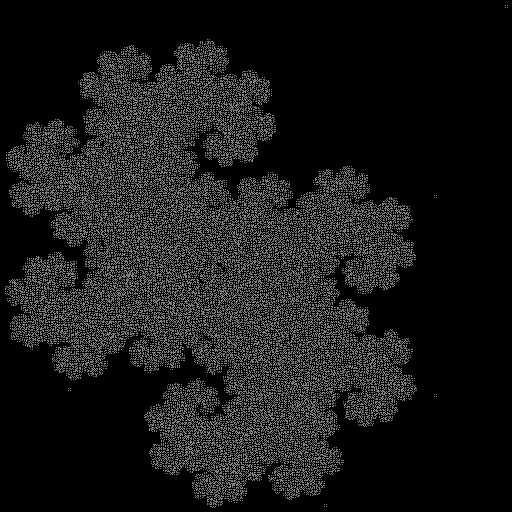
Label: dragon_curve